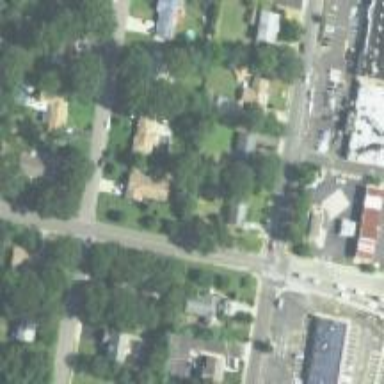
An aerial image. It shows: Neighborhood.